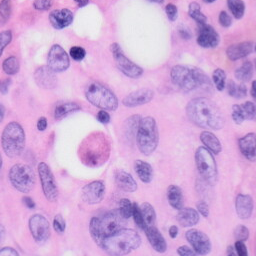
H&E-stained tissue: Skin